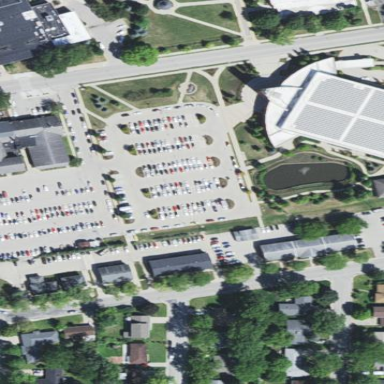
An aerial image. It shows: Parking area with surface.